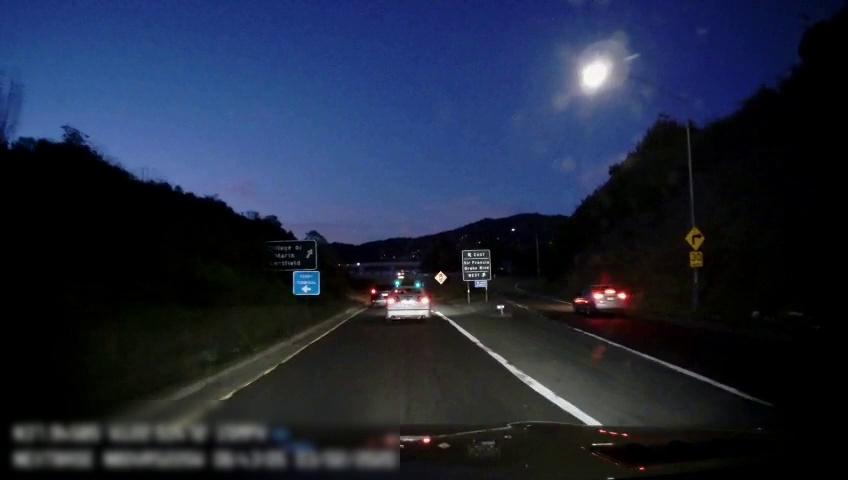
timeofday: Night
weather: Other
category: Drivable Space
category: Vehicles | Car
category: Vehicles | Car
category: Vehicles | SUV
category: Lanes | Current Lane
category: Lanes | Alternate Lane
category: Lanes | Alternate Lane
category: Lanes | Alternate Lane
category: Traffic | Signs
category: Traffic | Signs
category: Traffic | Signs
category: Traffic | Signs
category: Traffic | Signs
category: Traffic | Signs